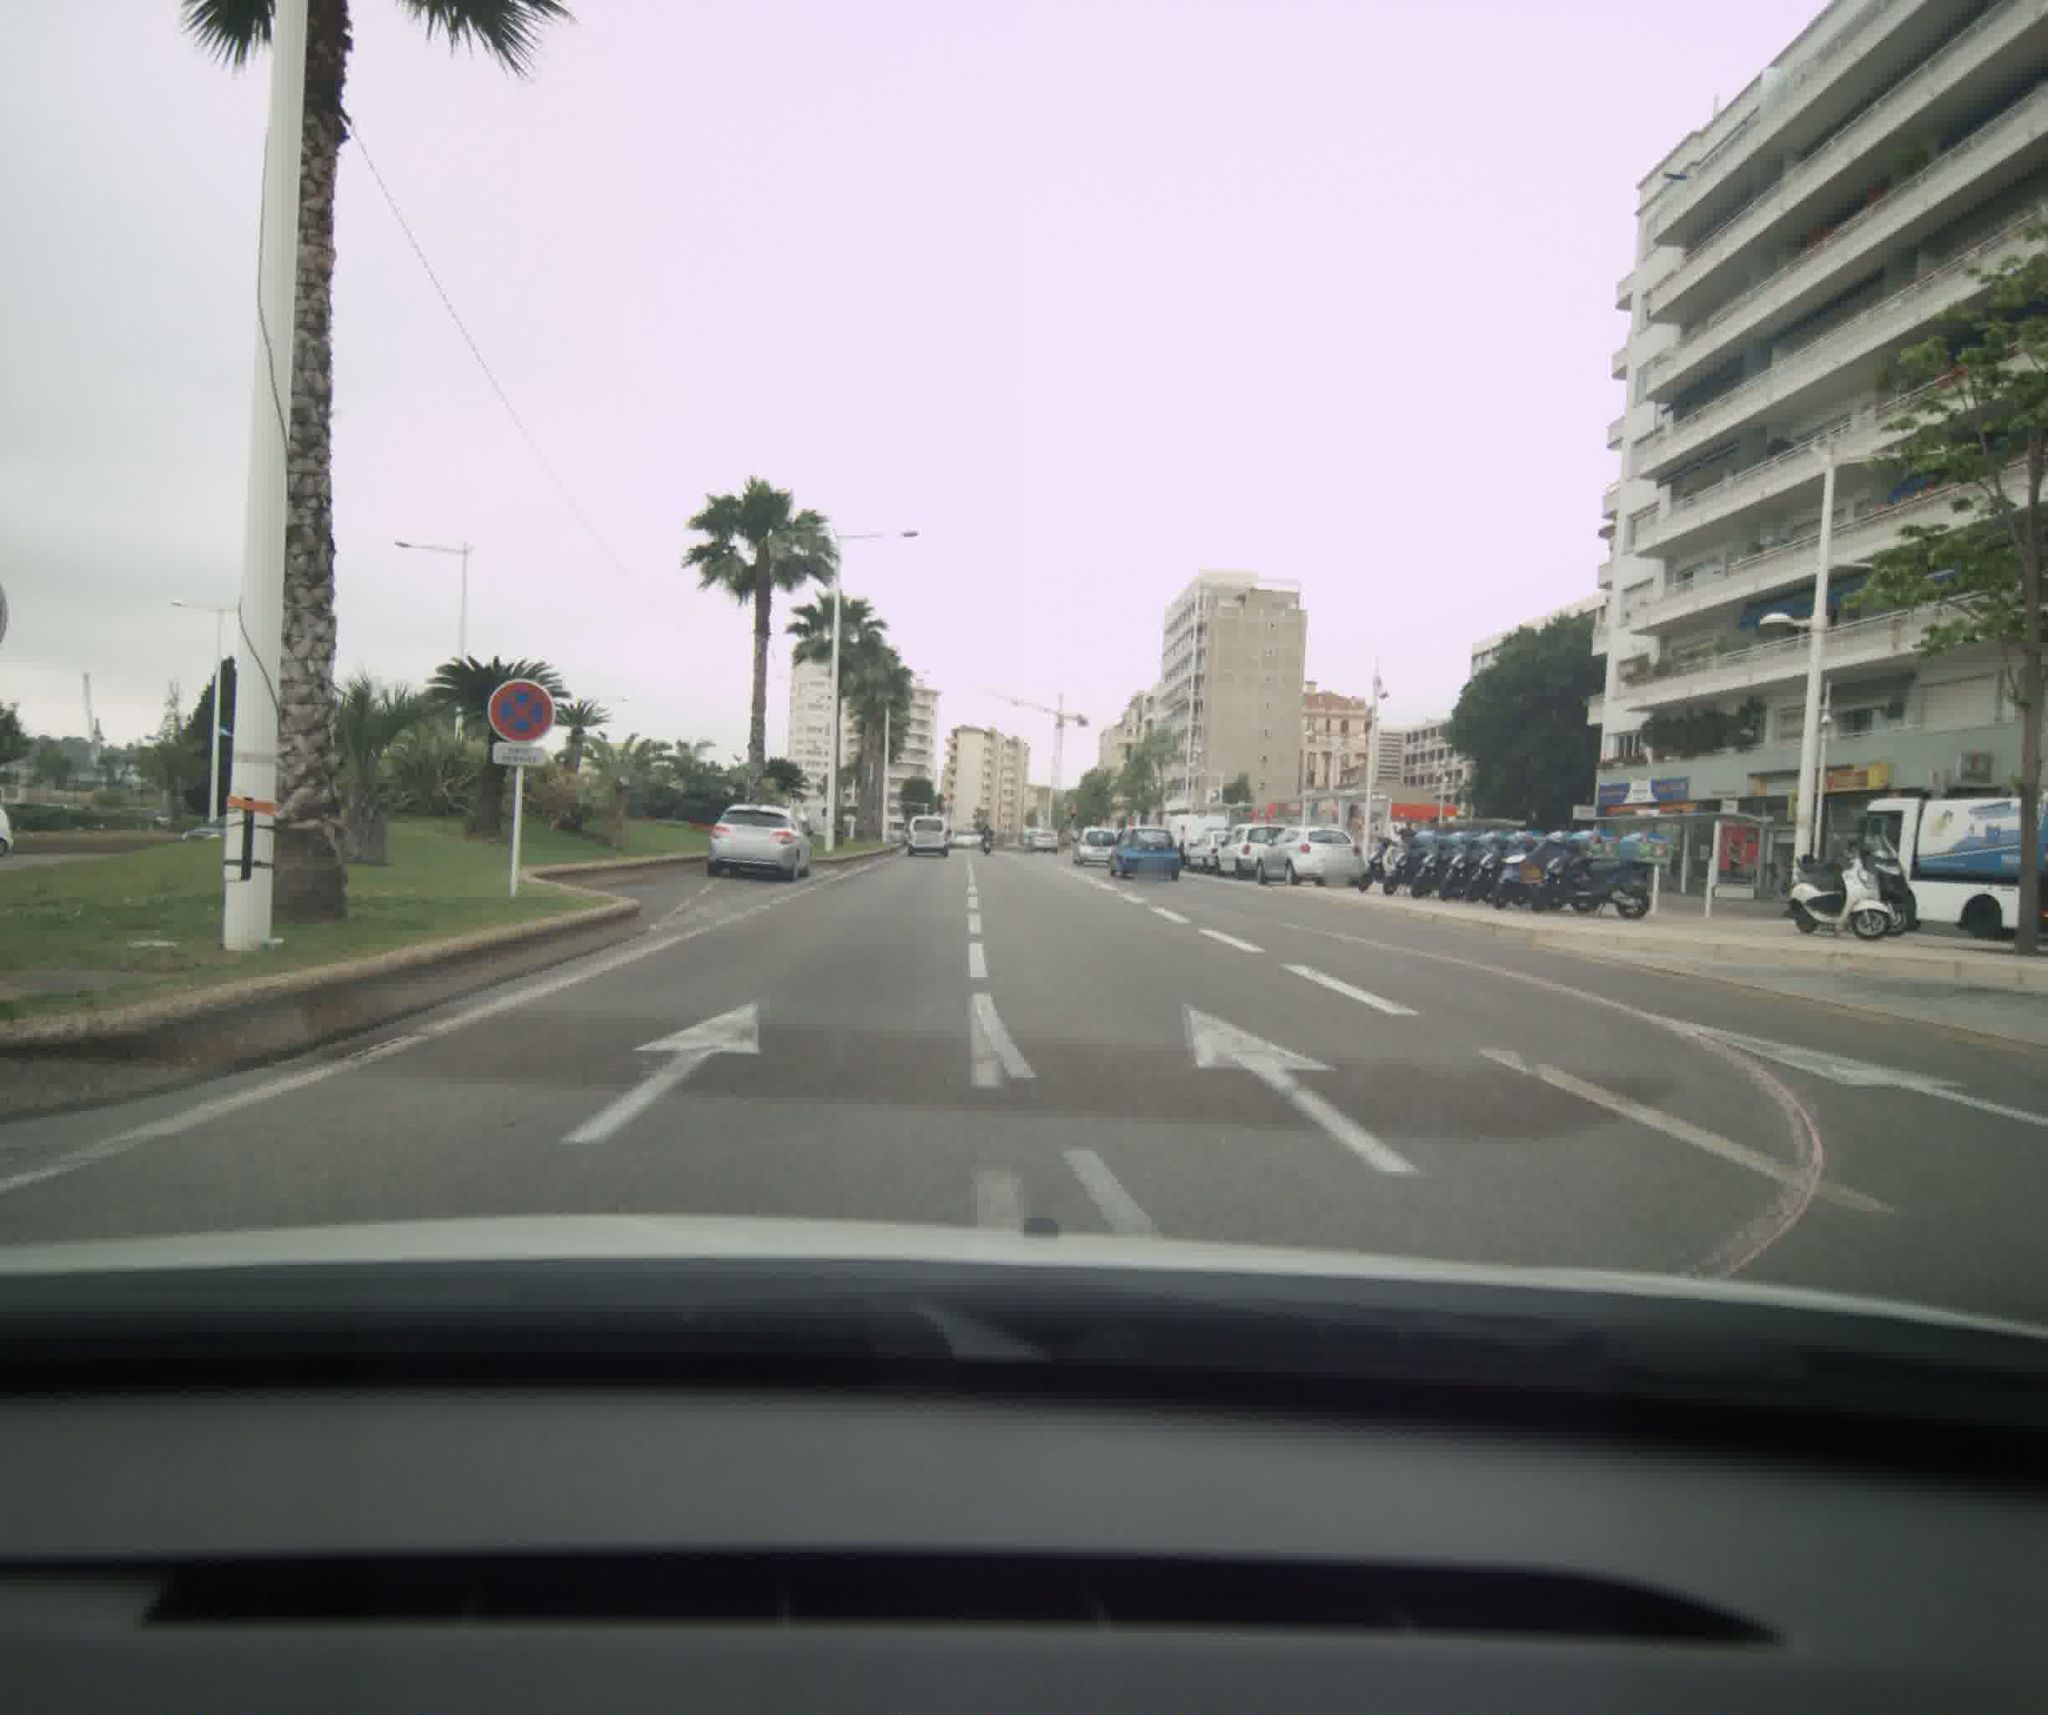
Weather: cloudy
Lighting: day
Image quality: good
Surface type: driving surface
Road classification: primary_link
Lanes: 2
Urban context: urban centre
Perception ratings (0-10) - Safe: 7.99, Lively: 8.42, Beautiful: 8.27, Boring: 3.3, Depressing: 0.98, Wealthy: 3.82